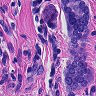
Metastatic tissue present: yes